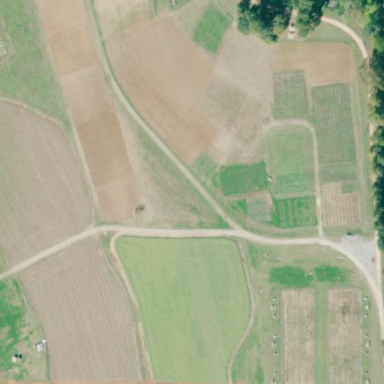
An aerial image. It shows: Farm.